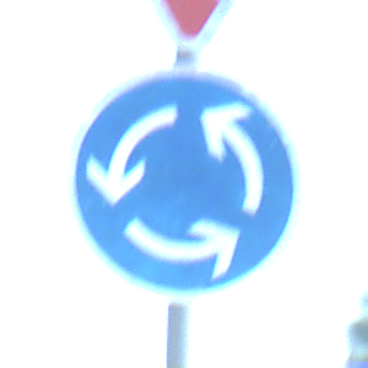
Verkehrszeichen: Kreisverkehr
Zusatzzeichen oben: VorfahrtGewaehren
Umgebung: Outdoor, Nature
Tageszeit: MorningAfternoon
Wetter: Clear
Licht: Natural
Jahreszeit: NotSpecified
Kontrast: HighContrast